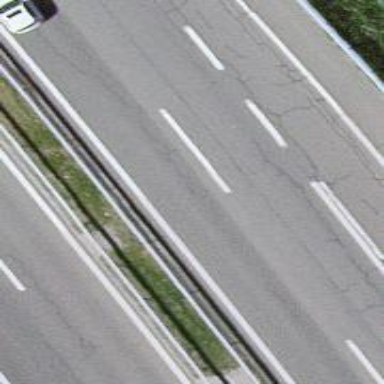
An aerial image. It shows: Asphalt bridge over motorway.